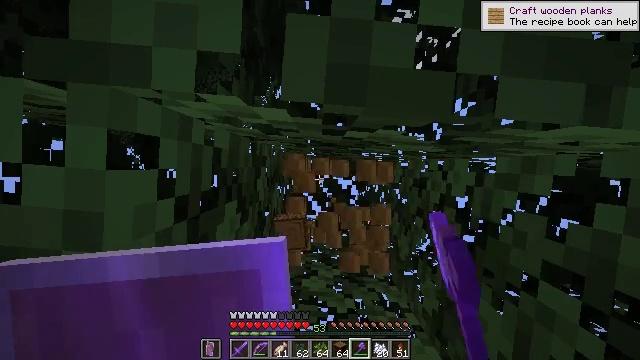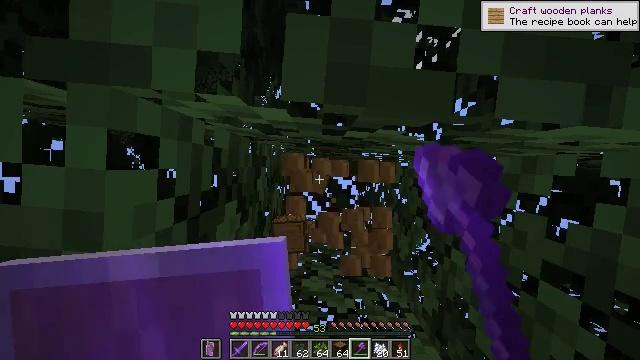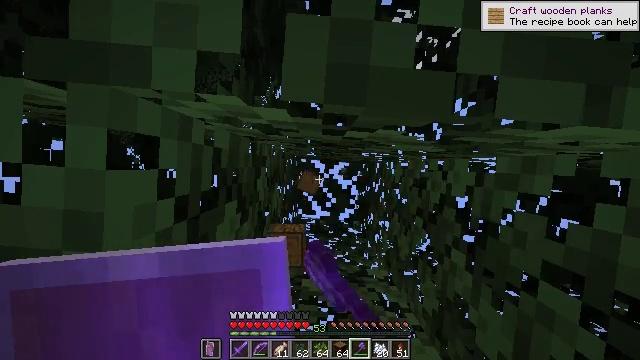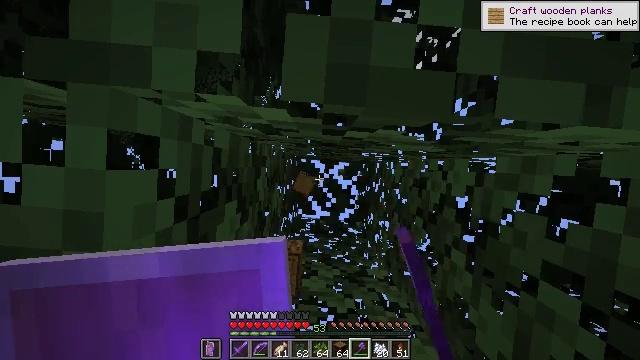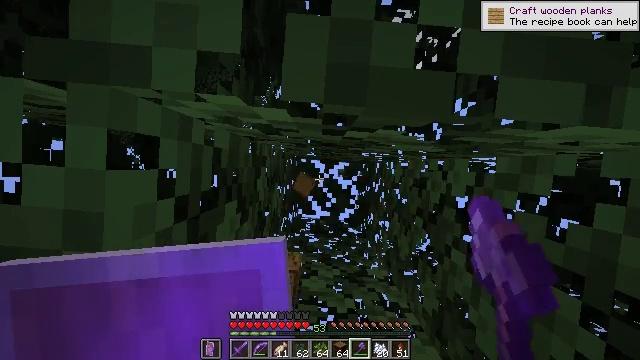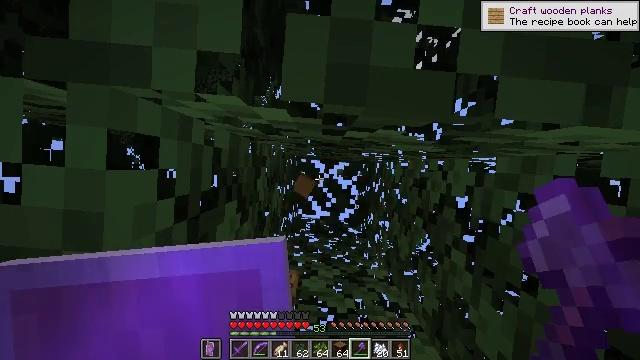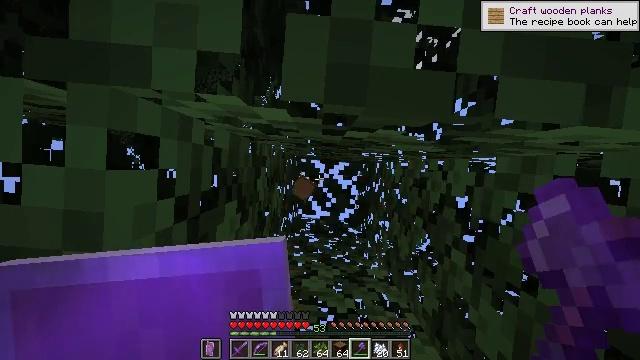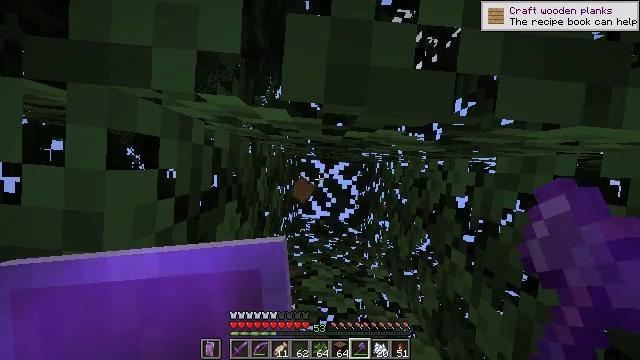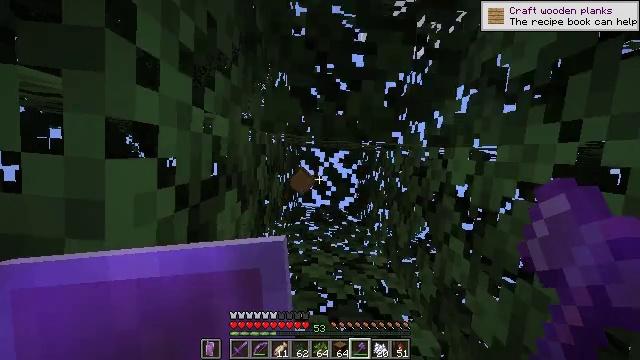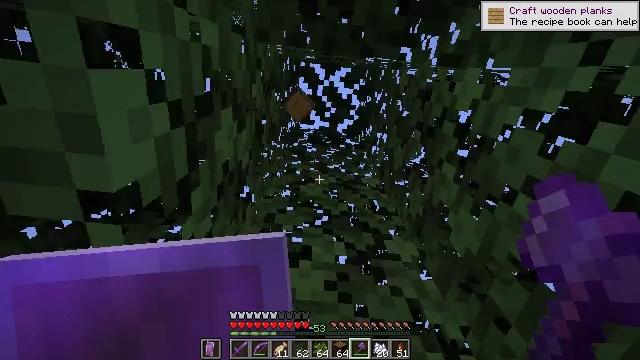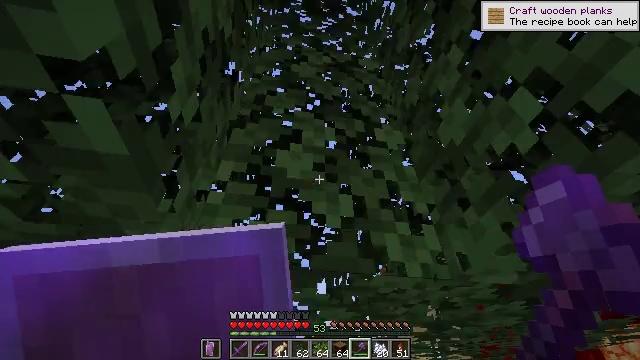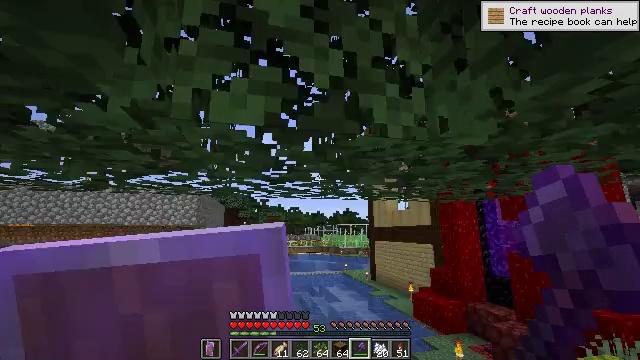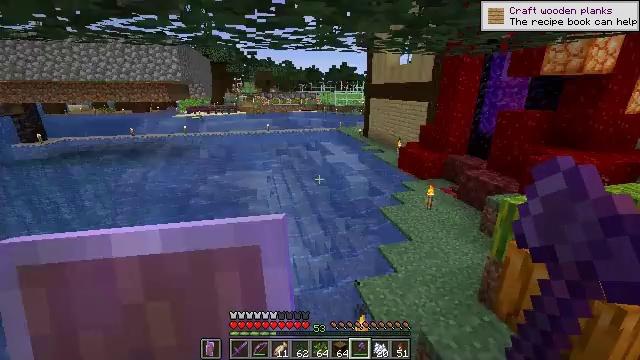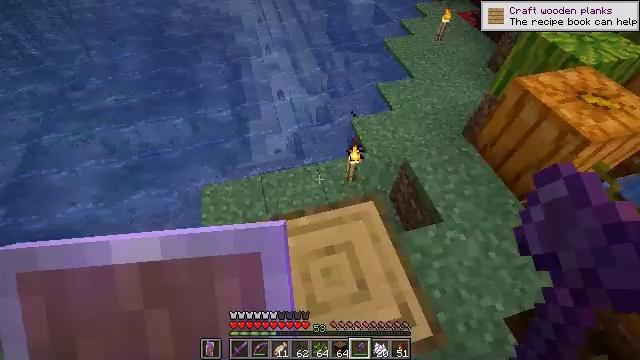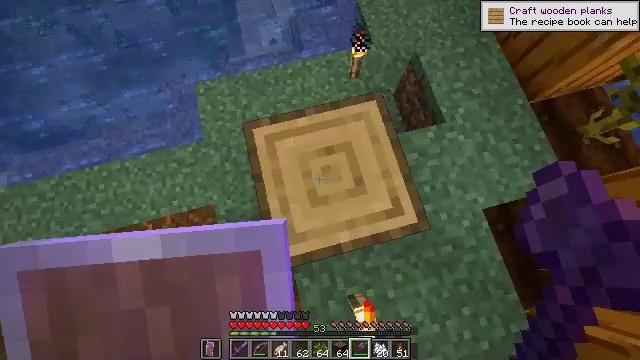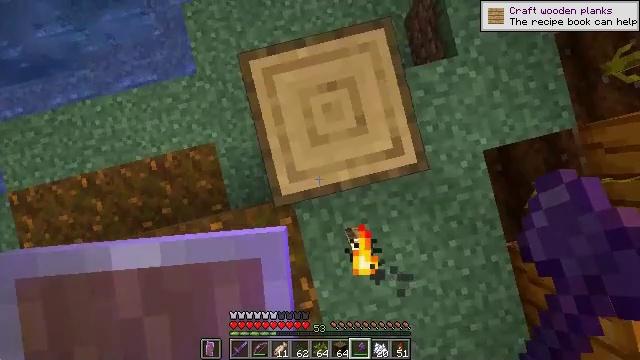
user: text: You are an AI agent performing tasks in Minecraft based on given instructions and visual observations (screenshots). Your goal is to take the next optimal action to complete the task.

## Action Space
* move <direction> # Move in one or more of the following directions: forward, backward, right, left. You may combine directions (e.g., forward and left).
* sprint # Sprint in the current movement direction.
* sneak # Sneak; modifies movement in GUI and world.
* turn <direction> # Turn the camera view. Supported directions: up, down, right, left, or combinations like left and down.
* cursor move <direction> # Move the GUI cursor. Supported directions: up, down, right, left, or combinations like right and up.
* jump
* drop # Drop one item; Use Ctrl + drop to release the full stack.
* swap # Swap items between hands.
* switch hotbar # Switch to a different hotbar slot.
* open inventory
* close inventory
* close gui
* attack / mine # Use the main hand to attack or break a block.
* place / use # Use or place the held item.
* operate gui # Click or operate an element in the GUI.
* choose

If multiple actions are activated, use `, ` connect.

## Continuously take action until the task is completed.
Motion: motion action
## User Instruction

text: Mine the oak log.
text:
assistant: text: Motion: no_op
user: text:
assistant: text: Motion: no_op
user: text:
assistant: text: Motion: no_op
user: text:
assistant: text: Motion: no_op
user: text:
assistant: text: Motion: no_op
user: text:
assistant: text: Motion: no_op
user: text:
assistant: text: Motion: no_op
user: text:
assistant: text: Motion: turn down
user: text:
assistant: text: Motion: turn right and down
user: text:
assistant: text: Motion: turn right and down
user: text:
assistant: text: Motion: turn right and down
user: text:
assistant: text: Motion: turn right and down
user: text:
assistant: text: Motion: turn down
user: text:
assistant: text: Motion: turn down
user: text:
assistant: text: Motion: turn down
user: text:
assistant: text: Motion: turn down
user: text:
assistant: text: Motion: turn down
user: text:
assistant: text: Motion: no_op
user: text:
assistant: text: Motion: attack / mine
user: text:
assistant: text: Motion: attack / mine
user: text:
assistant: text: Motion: attack / mine
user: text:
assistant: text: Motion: attack / mine
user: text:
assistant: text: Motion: attack / mine
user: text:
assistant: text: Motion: attack / mine
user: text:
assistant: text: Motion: attack / mine
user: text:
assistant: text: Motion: attack / mine